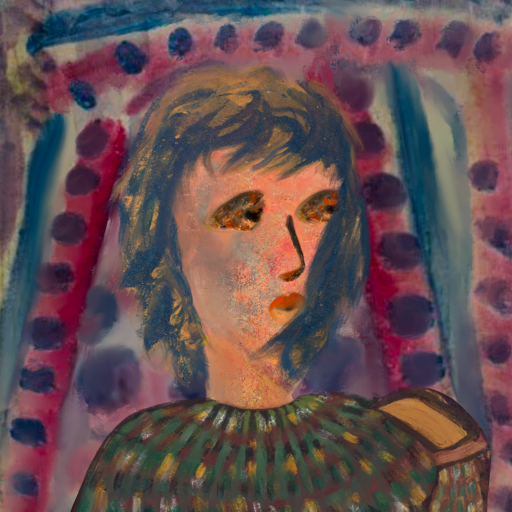
Background: HillGirl, Head And Neck Side: Irani, Face Side: Gypsy_Queen, Bust: After_Raid, Hair Side: In_The_Sun, Head Accessory: Blank, Second Necklace: Blank, Necklace: Blank, Baby: Blank